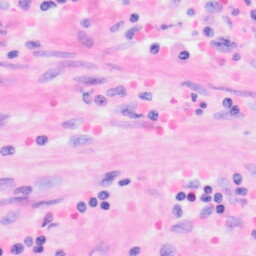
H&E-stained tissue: Kidney